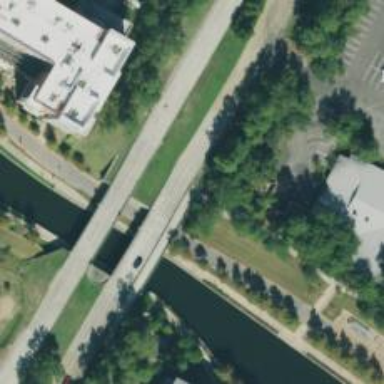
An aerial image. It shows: Path on bridge.